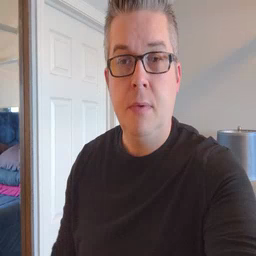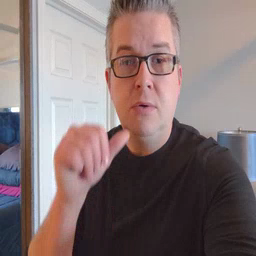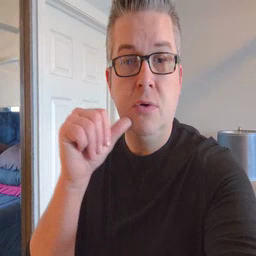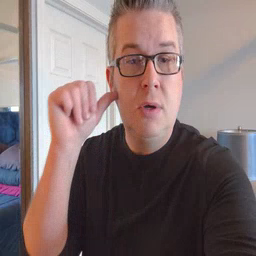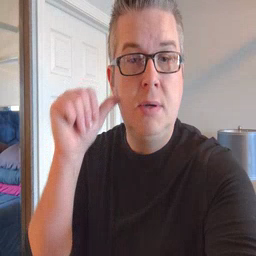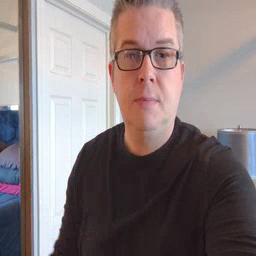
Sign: yesterday